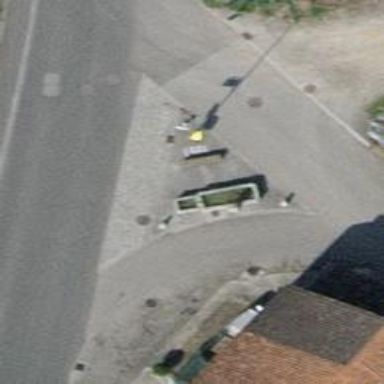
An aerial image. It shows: Flagpole which is man-made.